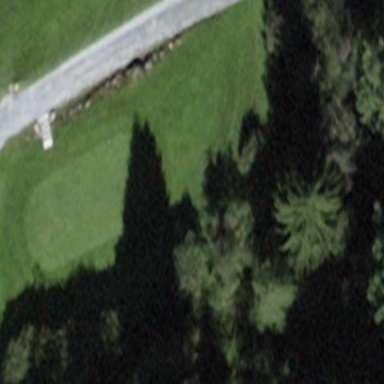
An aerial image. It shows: Golf tee.